Field crop: maize
Growth stage: 1
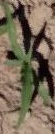
Species: maize